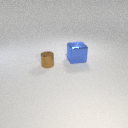
large blue metal cube to the right of small brown metal cylinder